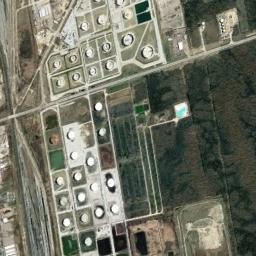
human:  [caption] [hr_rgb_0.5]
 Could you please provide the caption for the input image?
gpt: There is a green pool beside the storage tanks .

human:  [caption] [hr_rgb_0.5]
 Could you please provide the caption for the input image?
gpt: The grass is beside the storage tanks .

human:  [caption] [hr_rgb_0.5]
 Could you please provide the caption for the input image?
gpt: There are many storage tanks on the bare land next to the grass .

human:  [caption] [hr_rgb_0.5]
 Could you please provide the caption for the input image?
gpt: There are many different-sized storage tanks and many buildings in the factory, And there are large lawns in the factory .

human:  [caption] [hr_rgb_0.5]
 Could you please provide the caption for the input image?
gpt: There are some white storage tanks .